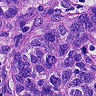
Metastatic tissue present: yes